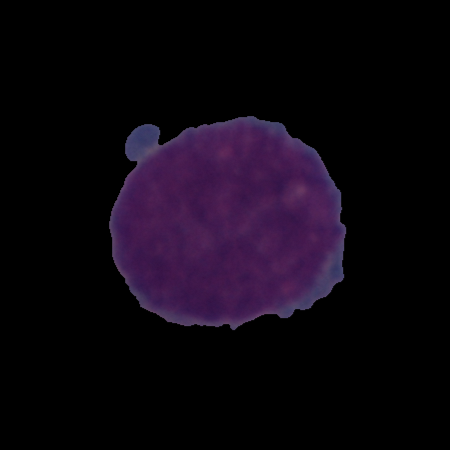
Label: cancer